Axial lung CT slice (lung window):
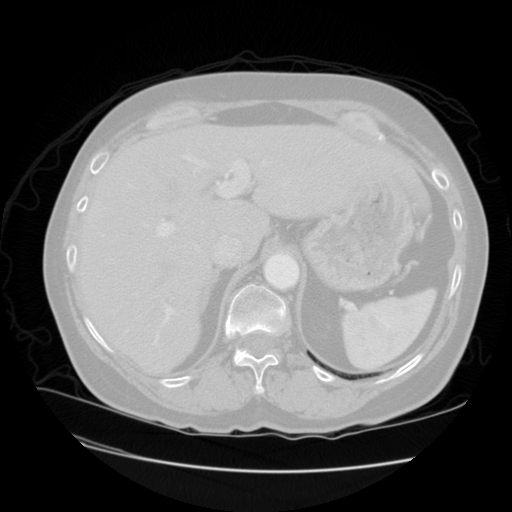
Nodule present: no